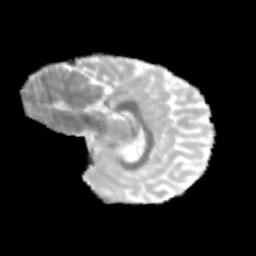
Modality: MD
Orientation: sagittal
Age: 14
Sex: female
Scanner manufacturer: siemens
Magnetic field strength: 3 T
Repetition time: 3.8 s
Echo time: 0.07 s